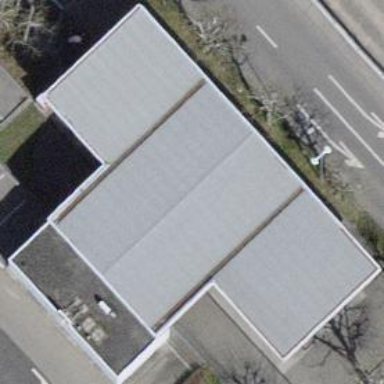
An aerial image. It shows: Building that serves as fuel station.